Question:
If i right click mouse, this option menu pops up. But i want nothing should come. How can i do that?
My Code:
'''
<div>
<Link to={{
pathname: "/announcement",
state: {courseId: this.state.selectedCourseId}
}}
className="link">
<Card className="primaryCardDesign">
<Card.Header className="primaryCardHeader">
<Card.Title>
Announcement
</Card.Title>
</Card.Header>
<Card.Body className="primaryCardBody">
A declaration you want to share among the class
</Card.Body>
</Card>
</Link>
</div>
'''
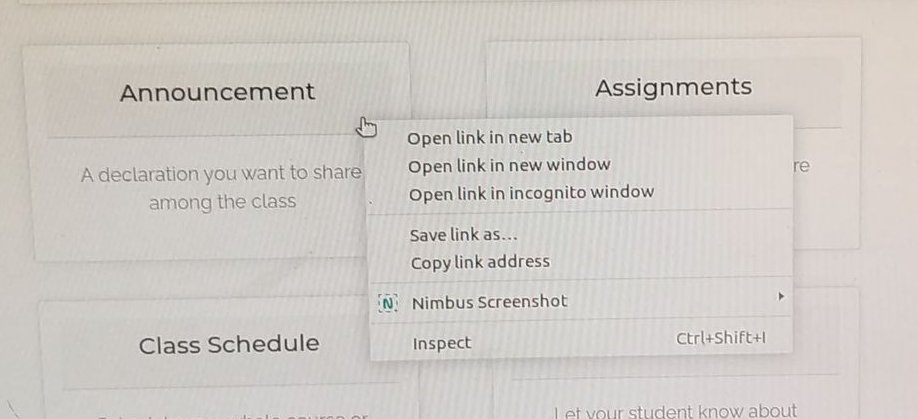
Answer: Add 'onContextMenu' event with an empty handler that prevents the opening of the context menu :
'''
<Card className="primaryCardDesign" onContextMenu={e=>e.preventDefault();}>
'''